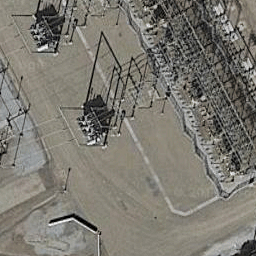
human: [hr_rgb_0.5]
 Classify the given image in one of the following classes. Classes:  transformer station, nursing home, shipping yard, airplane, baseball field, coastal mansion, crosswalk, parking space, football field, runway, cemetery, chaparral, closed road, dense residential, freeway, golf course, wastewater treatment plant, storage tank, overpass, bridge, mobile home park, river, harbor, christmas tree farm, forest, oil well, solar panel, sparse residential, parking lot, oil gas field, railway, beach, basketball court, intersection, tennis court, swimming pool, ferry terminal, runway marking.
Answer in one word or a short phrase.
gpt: transformer station